You are looking at raw rotor-rig vibration samples arranged as a grayscale image. Based on the visible evidence, which rotor condition applies: normal, misalignment, unbalance, looseness?
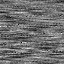
Answer: misalignment